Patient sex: F
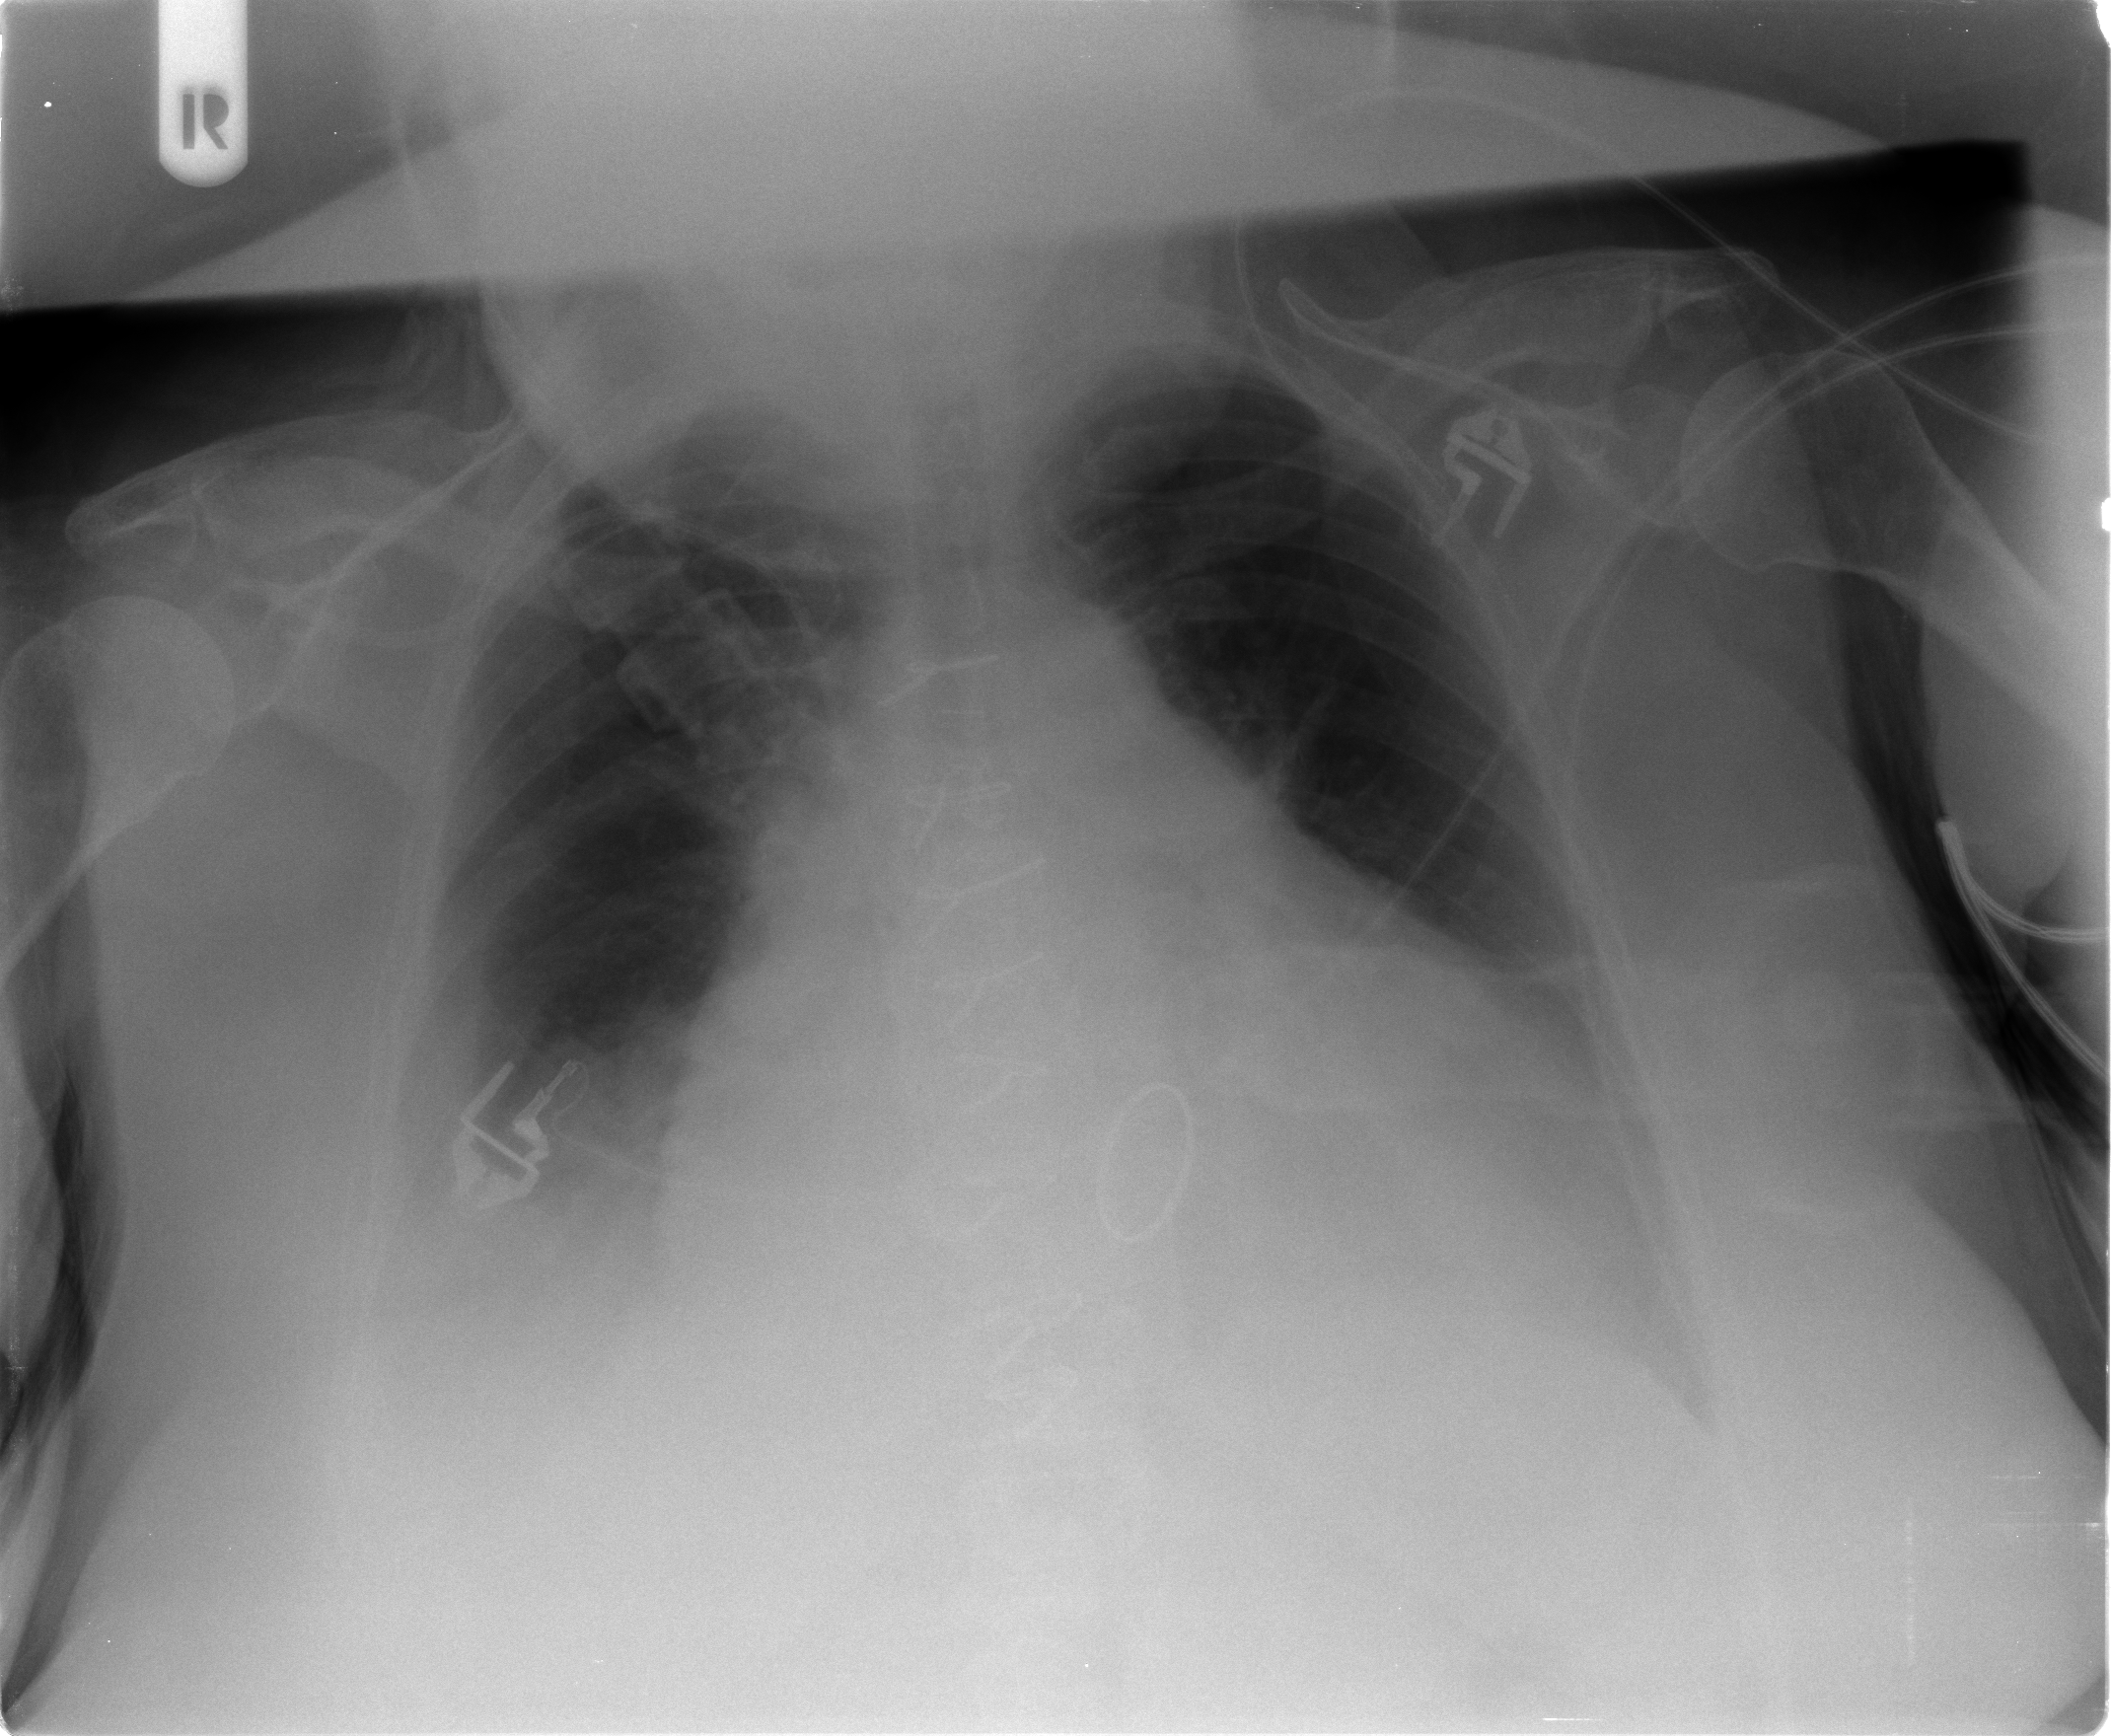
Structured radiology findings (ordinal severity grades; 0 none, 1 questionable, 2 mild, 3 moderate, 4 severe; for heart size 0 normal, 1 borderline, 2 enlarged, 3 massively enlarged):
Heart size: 2
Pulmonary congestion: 0
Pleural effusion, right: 2
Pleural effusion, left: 2
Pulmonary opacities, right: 0
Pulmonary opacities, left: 0
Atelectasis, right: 2
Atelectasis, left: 2